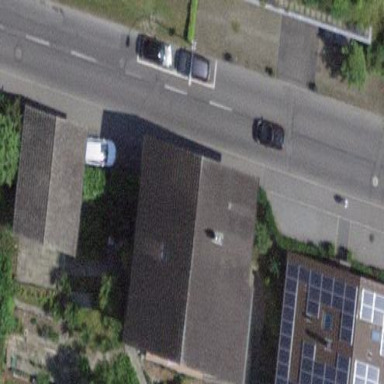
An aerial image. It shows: Residential building.